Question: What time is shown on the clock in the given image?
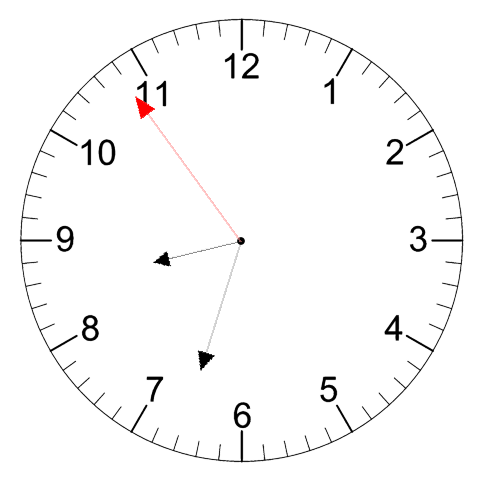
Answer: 08:32:54